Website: macys
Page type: delivery-shipping
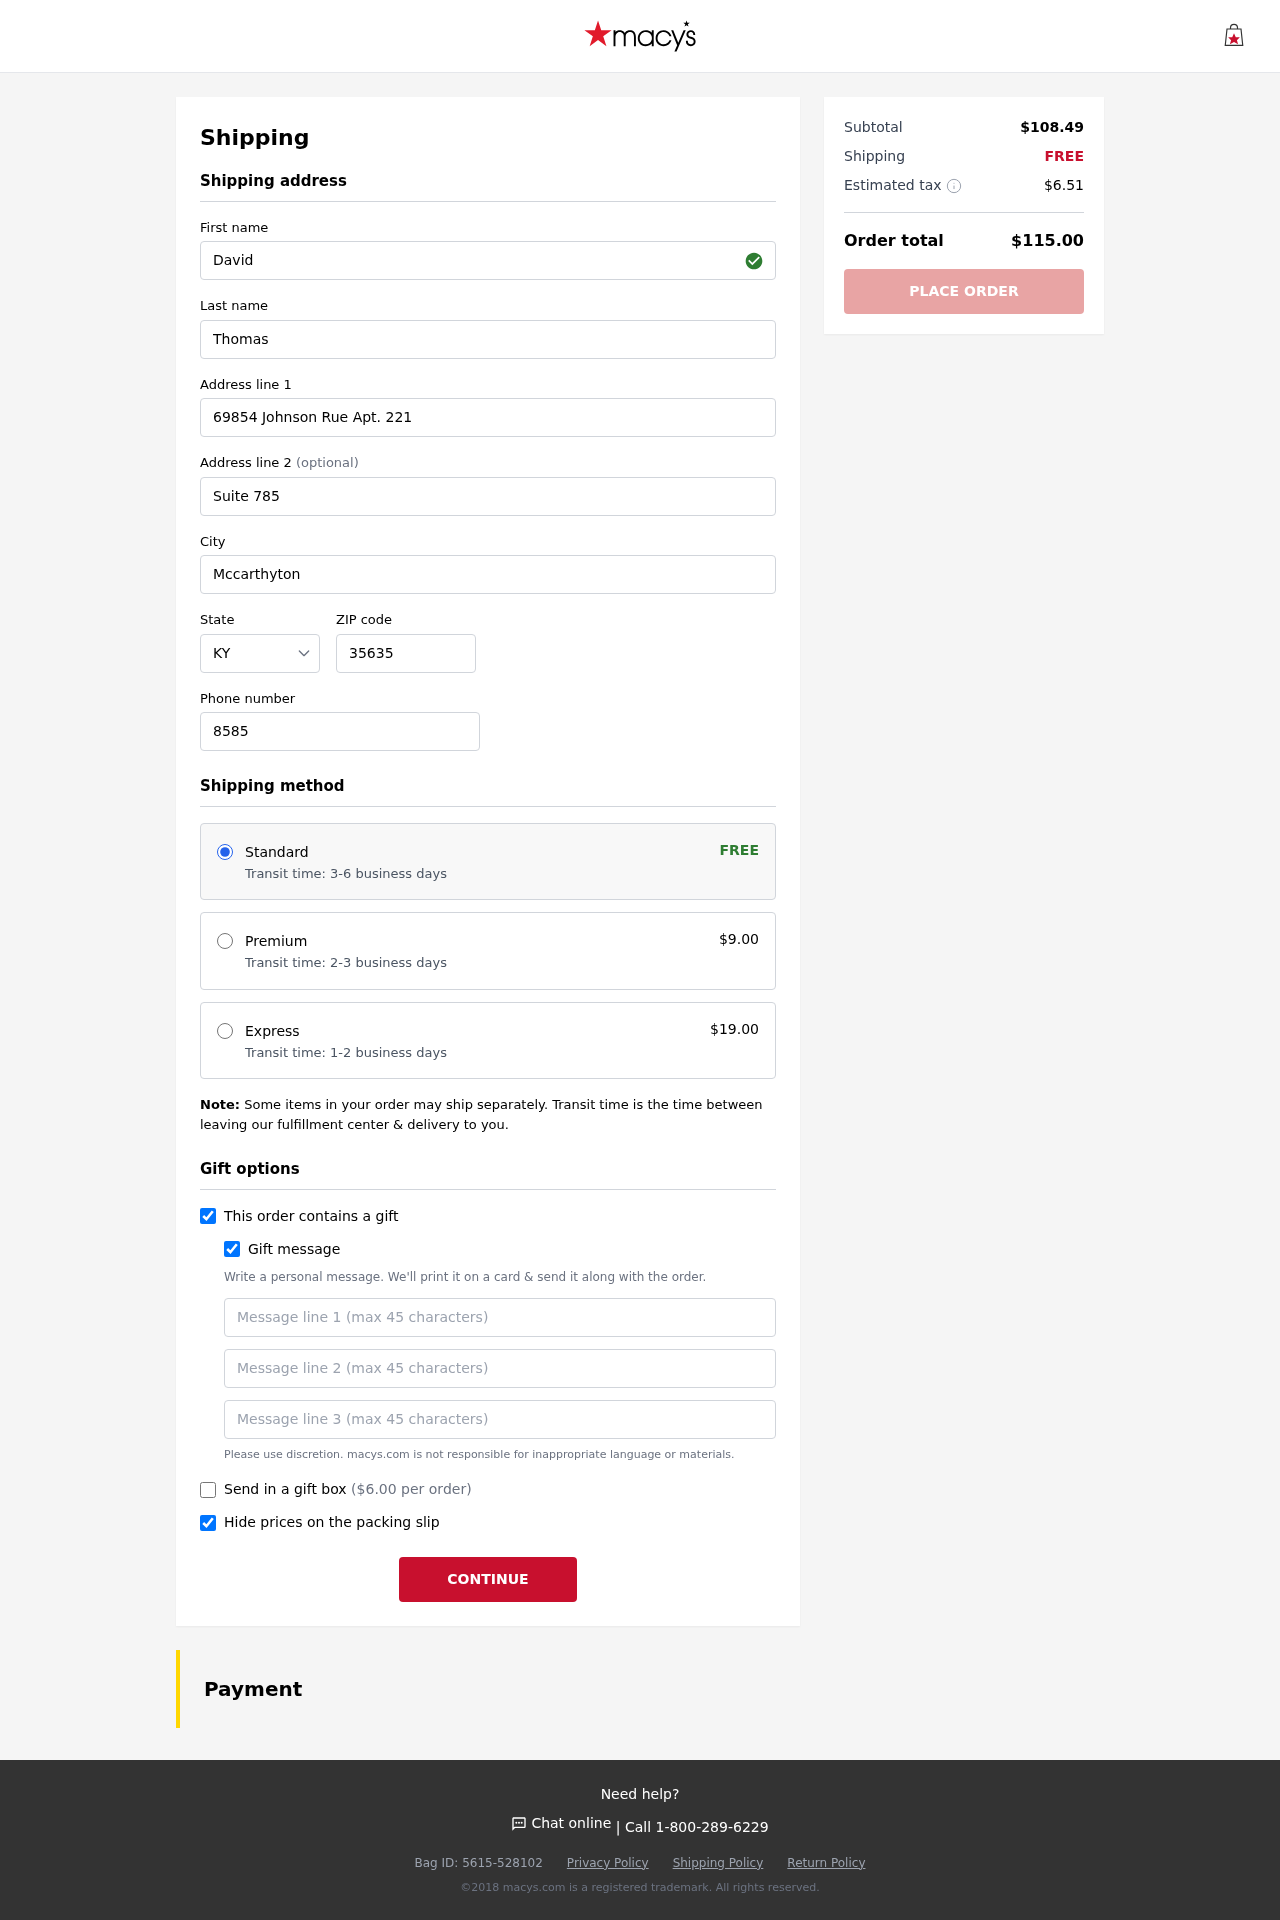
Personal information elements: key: PII_STATE_ABBR
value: KY
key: PII_FIRSTNAME
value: David
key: PII_LASTNAME
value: Thomas
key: PII_STREET
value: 69854 Johnson Rue Apt. 221
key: PII_STREET2
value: Suite 785
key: PII_CITY
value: Mccarthyton
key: PII_POSTCODE
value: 35635
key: PII_PHONE
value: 8585002174
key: PII_GIFT_MESSAGE
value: Hey Larry, I thought you’d love this little piece of sparkle to add to your collection. It's a perfect match for your style—just like you! Cheers to many more adventures together.  David
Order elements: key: ORDER_SHIPPING_STANDARD
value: Transit time: 3-6 business days
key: ORDER_SHIPPING_COST
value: FREE
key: ORDER_SHIPPING_PREMIUM
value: Transit time: 2-3 business days
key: ORDER_SHIPPING_PREMIUM_PRICE
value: $9.00
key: ORDER_SHIPPING_EXPRESS
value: Transit time: 1-2 business days
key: ORDER_SHIPPING_EXPRESS_PRICE
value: $19.00
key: ORDER_GIFT_BOX_PRICE
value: ($6.00 per order)
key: ORDER_SUBTOTAL
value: $108.49
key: ORDER_SHIPPING_COST2
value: FREE
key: ORDER_TAX
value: $6.51
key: ORDER_TOTAL
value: $115.00